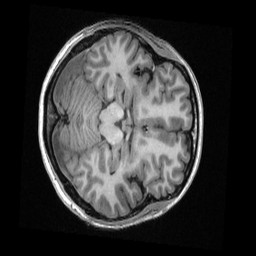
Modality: T1w
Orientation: axial
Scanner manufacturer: ge
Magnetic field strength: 3 T
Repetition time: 0.007748 s
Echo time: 0.002948 s